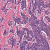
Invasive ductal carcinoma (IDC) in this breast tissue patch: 1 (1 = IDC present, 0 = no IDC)